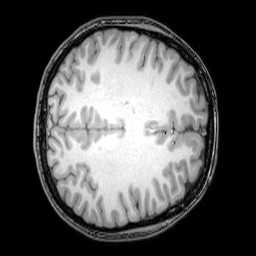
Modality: T1w
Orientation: axial
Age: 22
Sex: female
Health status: healthy
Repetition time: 0.081 s
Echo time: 0.037 s